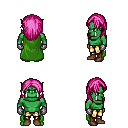
a pixel art fantasy rpg character, male body template, orc, green skin, green cape, gold greaves, pink long hairstyle, metal gloves, brown shoes, four views (front, back, left, right), 2x2 character sprite sheet, small pixel art, hard edges, no anti-aliasing